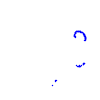
Particle: proton